Question: I want to pass a <URL> method I can't do the same using the ClearStream class.
Might there be a way to "rewrap" the connected raw socket by serializing the original CleartextStream instance?
This is what I want to achieve: The master process of a Node.js application is listening for TLS connections. There are a number of certain worker processes which where spawned at startup. A client connected to the master process want to be redirected to worker process. Therefore the master should send the socket to the corresponding worker process. This actually works but as the TLS context gets lost the worker process can neither de- nor encode data to communicate to the connected client.

Do you have any idea how this could be realized?
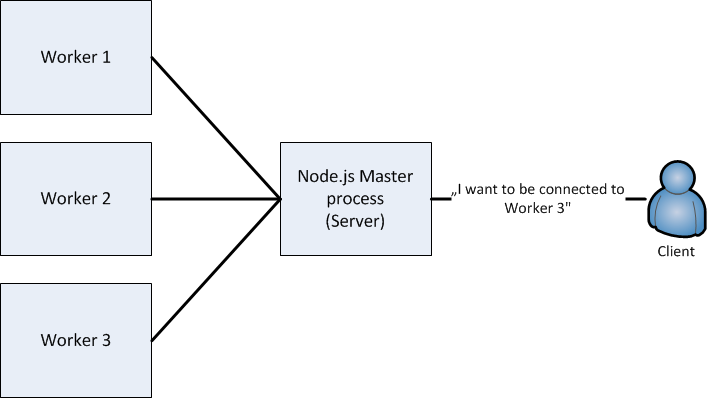
Answer: Passing a connected TLS connection in a secure and trusted way is a difficult problem.
The easiest approach is to do the TLS decoding / encoding on the Master process, and then send the data itself to the individual workers. To keep security over that network connection, you can create another TLS session between the master and the worker. The main caveat is the possibility of a performance bottleneck
You can use stream.pipe <URL> to connect the two TLS streams to one another bi-directionally.
EDIT: Just read question more closely. Since the worker process is on the same machine, you don't have to use TLS between the master and workers.